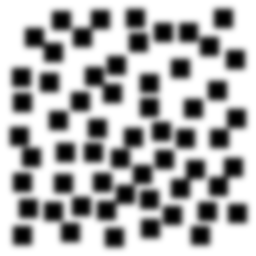
Squares: 59
Triangles: 0
Stars: 0
Total shapes: 59